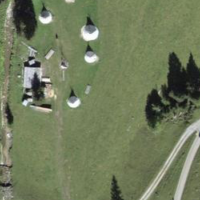
EUNIS habitat code: 23
Species observed at this site:
Sorbus aucuparia